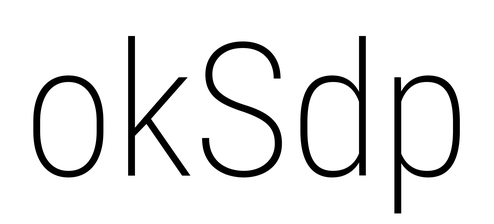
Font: Roboto_Condensed_ExtraLight